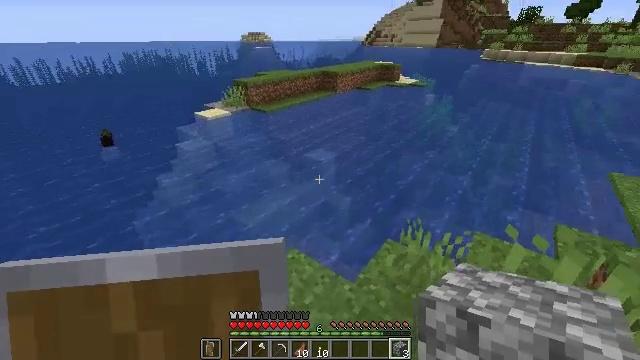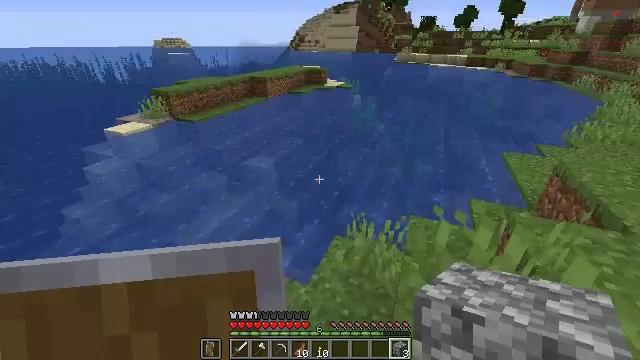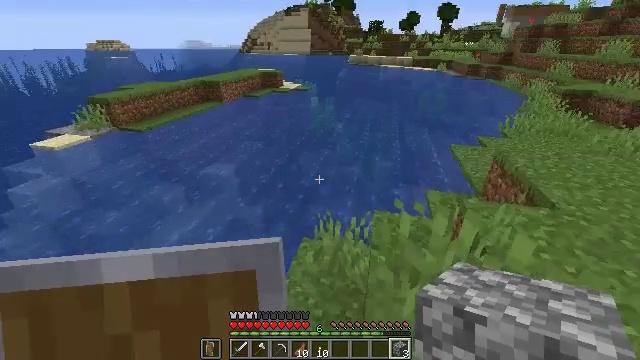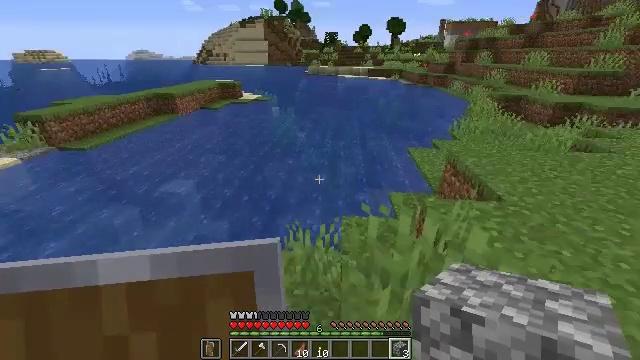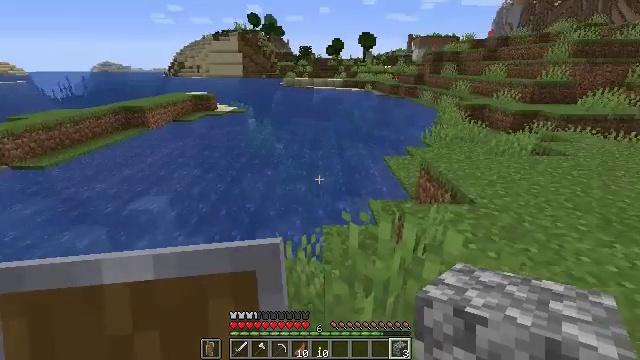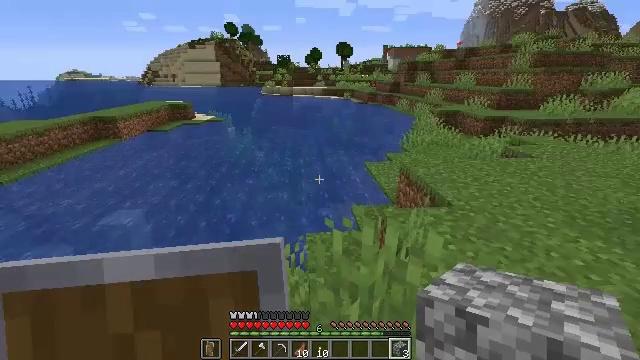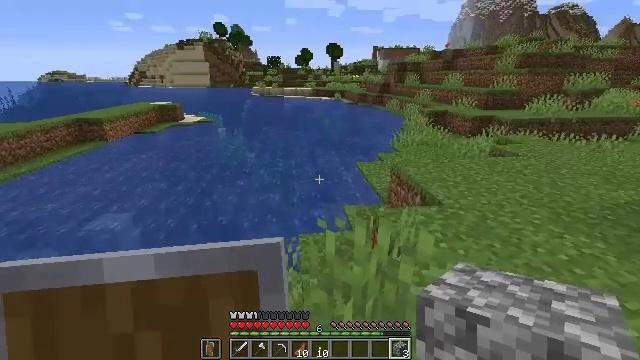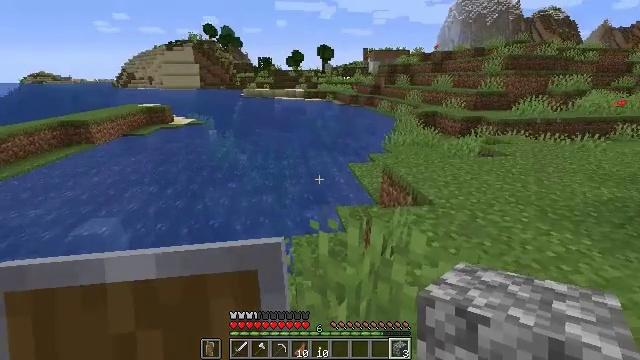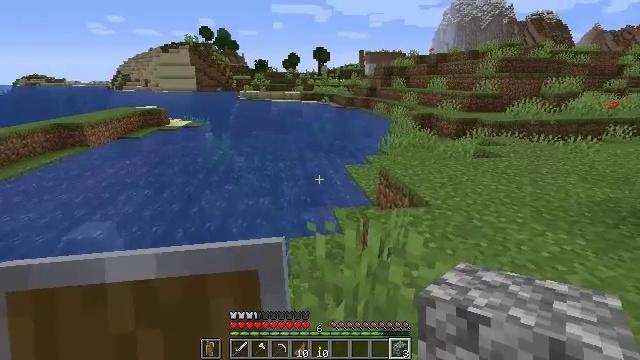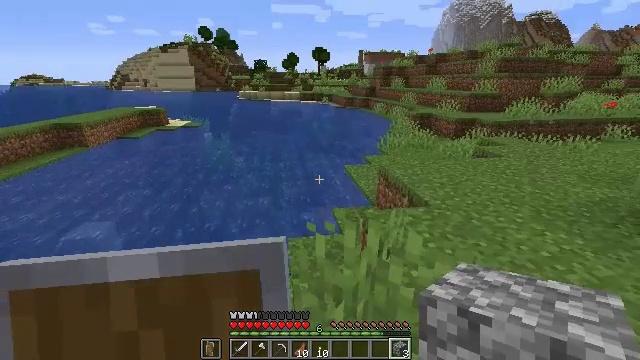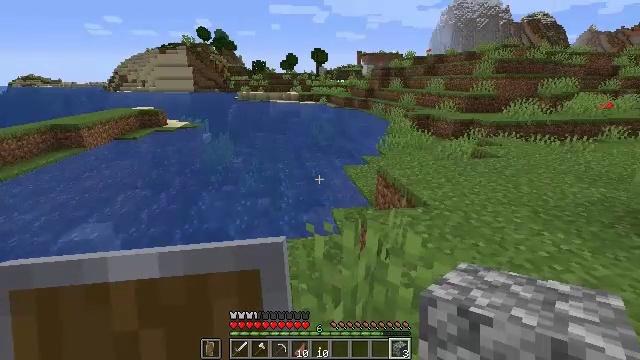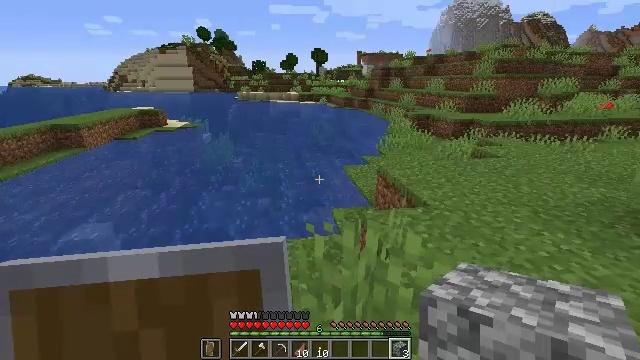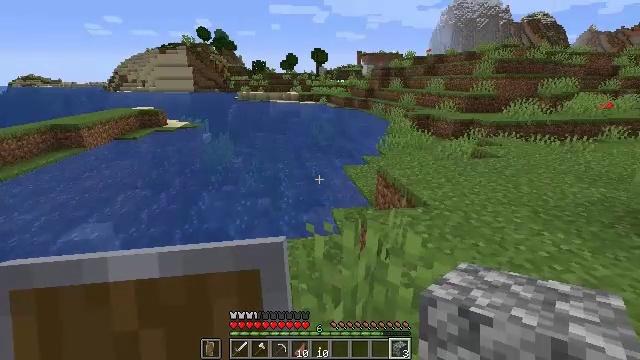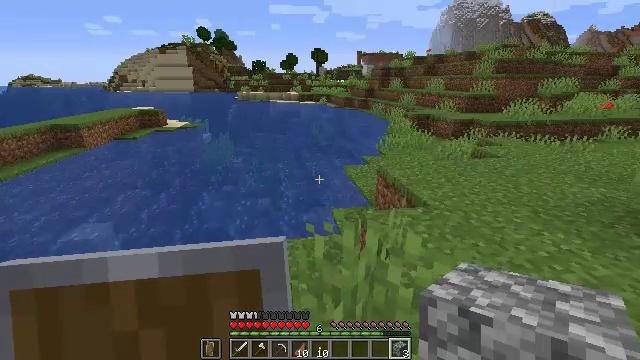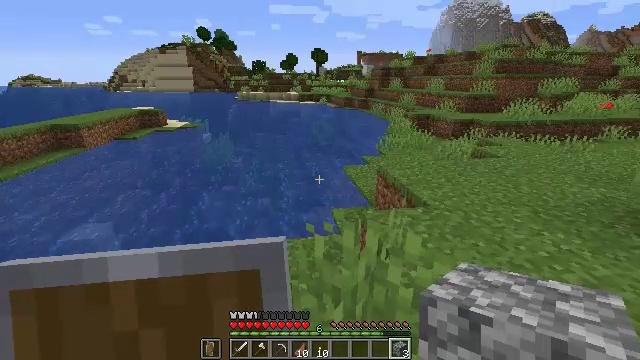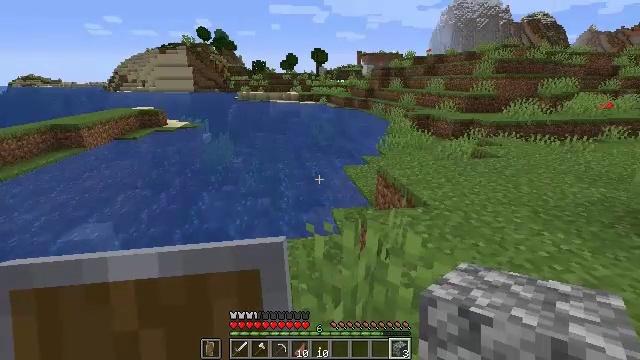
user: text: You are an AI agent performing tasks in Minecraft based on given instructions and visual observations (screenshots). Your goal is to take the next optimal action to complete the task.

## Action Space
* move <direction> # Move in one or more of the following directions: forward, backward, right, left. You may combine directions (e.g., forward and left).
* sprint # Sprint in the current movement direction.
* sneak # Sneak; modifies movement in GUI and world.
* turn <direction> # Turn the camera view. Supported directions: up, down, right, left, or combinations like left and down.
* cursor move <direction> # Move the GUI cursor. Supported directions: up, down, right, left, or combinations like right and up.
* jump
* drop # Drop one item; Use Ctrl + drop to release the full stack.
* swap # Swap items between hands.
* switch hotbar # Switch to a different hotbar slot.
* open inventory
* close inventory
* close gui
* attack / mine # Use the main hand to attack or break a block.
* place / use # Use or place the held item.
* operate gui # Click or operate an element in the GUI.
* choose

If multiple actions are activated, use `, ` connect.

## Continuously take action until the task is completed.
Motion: motion action
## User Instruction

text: Craft a spruce boat in the crafting table with spruce planks.
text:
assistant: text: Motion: turn right
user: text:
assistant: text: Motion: turn right
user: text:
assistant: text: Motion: turn right and up
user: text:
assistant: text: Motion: turn right and up
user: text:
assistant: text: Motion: turn right and up
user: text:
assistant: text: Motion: turn right
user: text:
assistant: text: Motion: turn right
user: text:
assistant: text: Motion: no_op
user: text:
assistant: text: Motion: no_op
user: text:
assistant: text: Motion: no_op
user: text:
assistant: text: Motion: no_op
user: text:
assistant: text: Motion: no_op
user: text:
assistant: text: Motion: no_op
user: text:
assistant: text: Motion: no_op
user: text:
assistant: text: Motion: no_op
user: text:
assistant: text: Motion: no_op
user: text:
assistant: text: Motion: no_op
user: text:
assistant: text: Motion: no_op
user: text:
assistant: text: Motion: no_op
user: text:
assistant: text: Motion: no_op
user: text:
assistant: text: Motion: move right
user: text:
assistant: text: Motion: move right
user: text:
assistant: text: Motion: move right
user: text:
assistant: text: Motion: move right
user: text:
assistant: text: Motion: move right
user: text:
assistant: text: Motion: move right
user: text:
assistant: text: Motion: move right
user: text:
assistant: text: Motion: move right
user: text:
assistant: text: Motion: move right
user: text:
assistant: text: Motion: move left